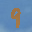
Label: 9